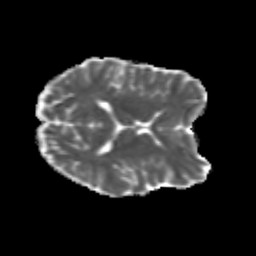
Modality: MD
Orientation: axial
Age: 21
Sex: male
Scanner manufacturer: siemens
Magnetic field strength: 3 T
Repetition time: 3.5 s
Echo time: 0.113 s